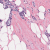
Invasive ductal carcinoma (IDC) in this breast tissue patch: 0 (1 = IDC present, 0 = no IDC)